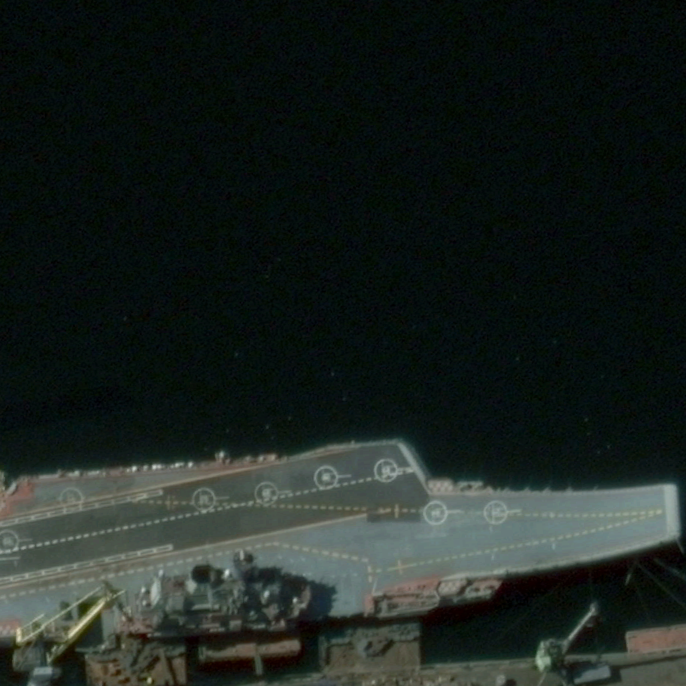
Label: Kuznetsov-class_aircraft_carrier